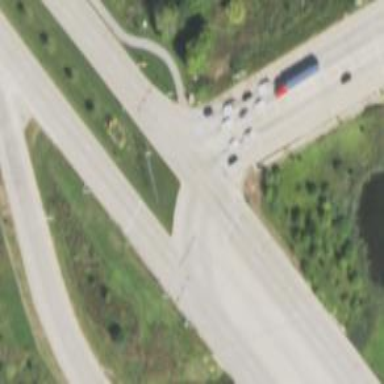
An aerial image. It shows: Crossing on cycleway.